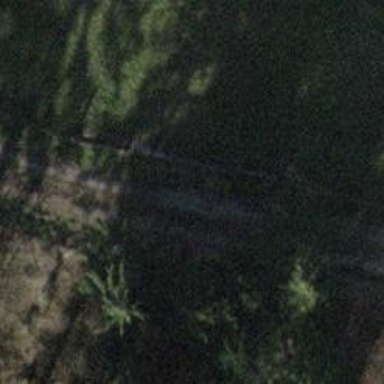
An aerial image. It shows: Track with very rough surface.